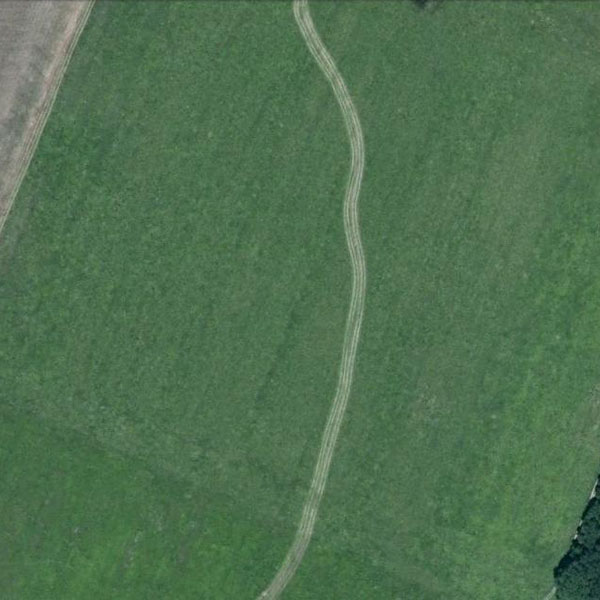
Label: Meadow